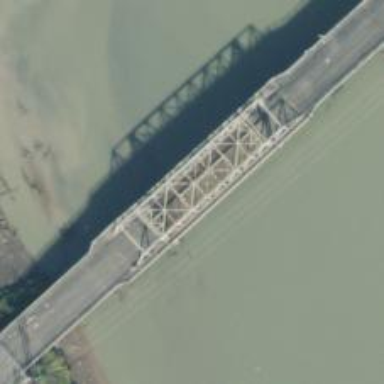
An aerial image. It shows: There is bridge in the image.